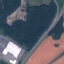
Land use / land cover: Highway